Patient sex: M
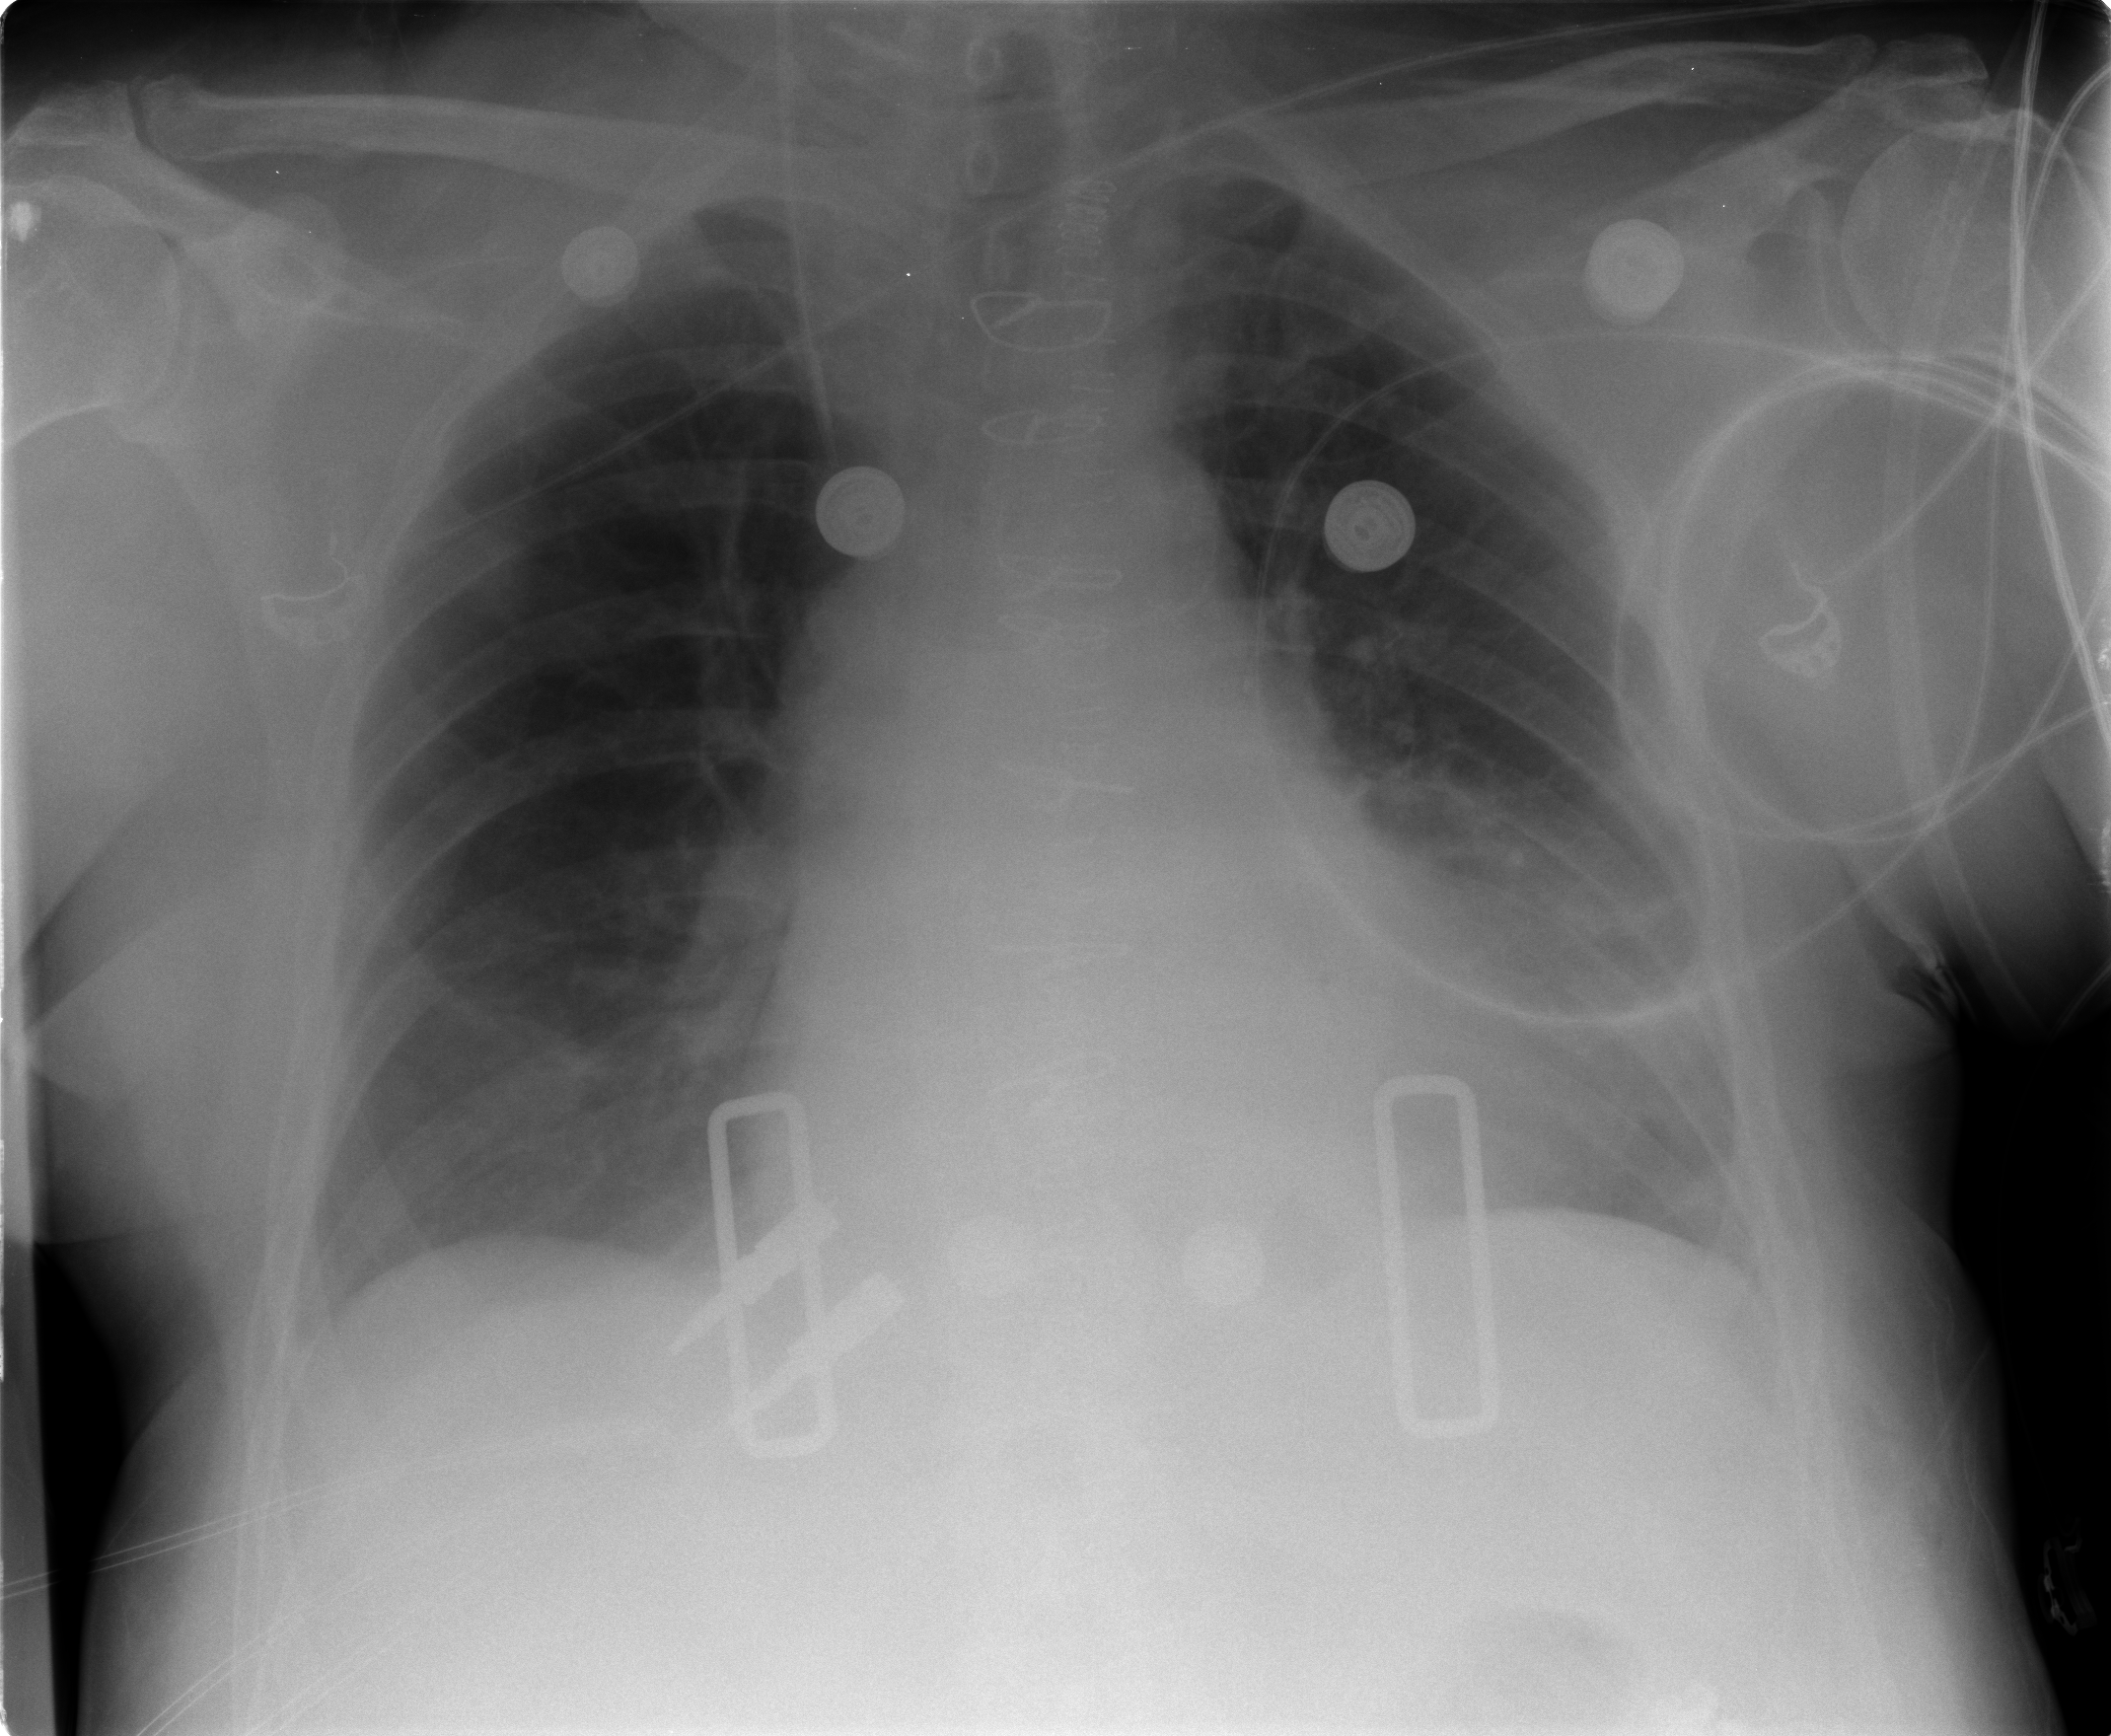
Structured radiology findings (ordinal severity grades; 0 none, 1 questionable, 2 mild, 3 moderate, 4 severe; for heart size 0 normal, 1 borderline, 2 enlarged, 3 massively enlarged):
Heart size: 2
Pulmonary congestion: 0
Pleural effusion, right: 2
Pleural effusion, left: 2
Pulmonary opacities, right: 0
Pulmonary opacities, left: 0
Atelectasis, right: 2
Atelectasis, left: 2